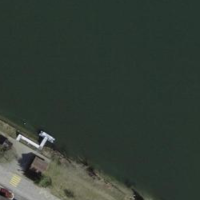
EUNIS habitat code: 15
Species observed at this site:
Corvus corone
Podiceps cristatus
Actitis hypoleucos
Fulica atra
Anas platyrhynchos
Chloris chloris
Aythya fuligula
Fringilla coelebs
Passer domesticus
Buteo buteo
Carduelis carduelis
Turdus merula
Chroicocephalus ridibundus
Columba palumbus
Tachymarptis melba
Larus michahellis
Cygnus olor
Gallinula chloropus
Parus major
Hirundo rustica
Mergus merganser
Milvus milvus
Pica pica
Motacilla alba
Columba livia
Falco tinnunculus
Accipiter nisus
Delichon urbicum